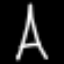
Label: The Eiffel Tower